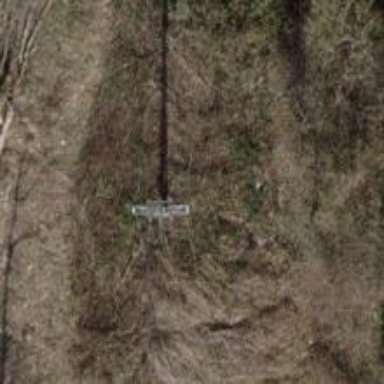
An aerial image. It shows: Power pole.